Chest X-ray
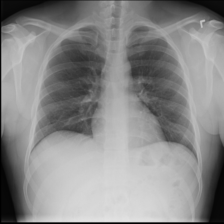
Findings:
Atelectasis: negative
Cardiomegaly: negative
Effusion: negative
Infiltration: negative
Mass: negative
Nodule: negative
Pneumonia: negative
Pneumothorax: negative
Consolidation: negative
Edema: negative
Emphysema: negative
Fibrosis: negative
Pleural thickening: negative
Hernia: negative